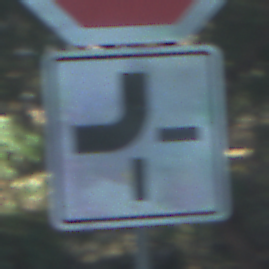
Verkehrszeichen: VerlaufVorfahrtsstrasse2
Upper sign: Stop
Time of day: MorningAfternoon
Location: Outdoor (Nature)
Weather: Clear
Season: NotSpecified
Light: Natural